Aerial crown-view tile of a tropical tree (Barro Colorado Island, Panama), acquired 20241014:
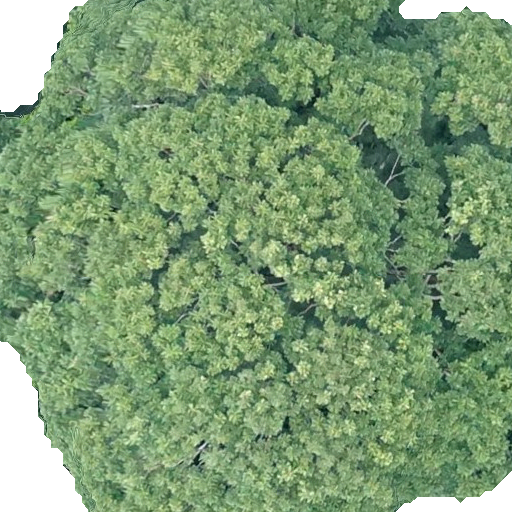
Species: Dipteryx oleifera
GBIF accepted scientific name: Dipteryx oleifera
Crown area: 491.053 m²